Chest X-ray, AP view. Patient: 16 years old, sex F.
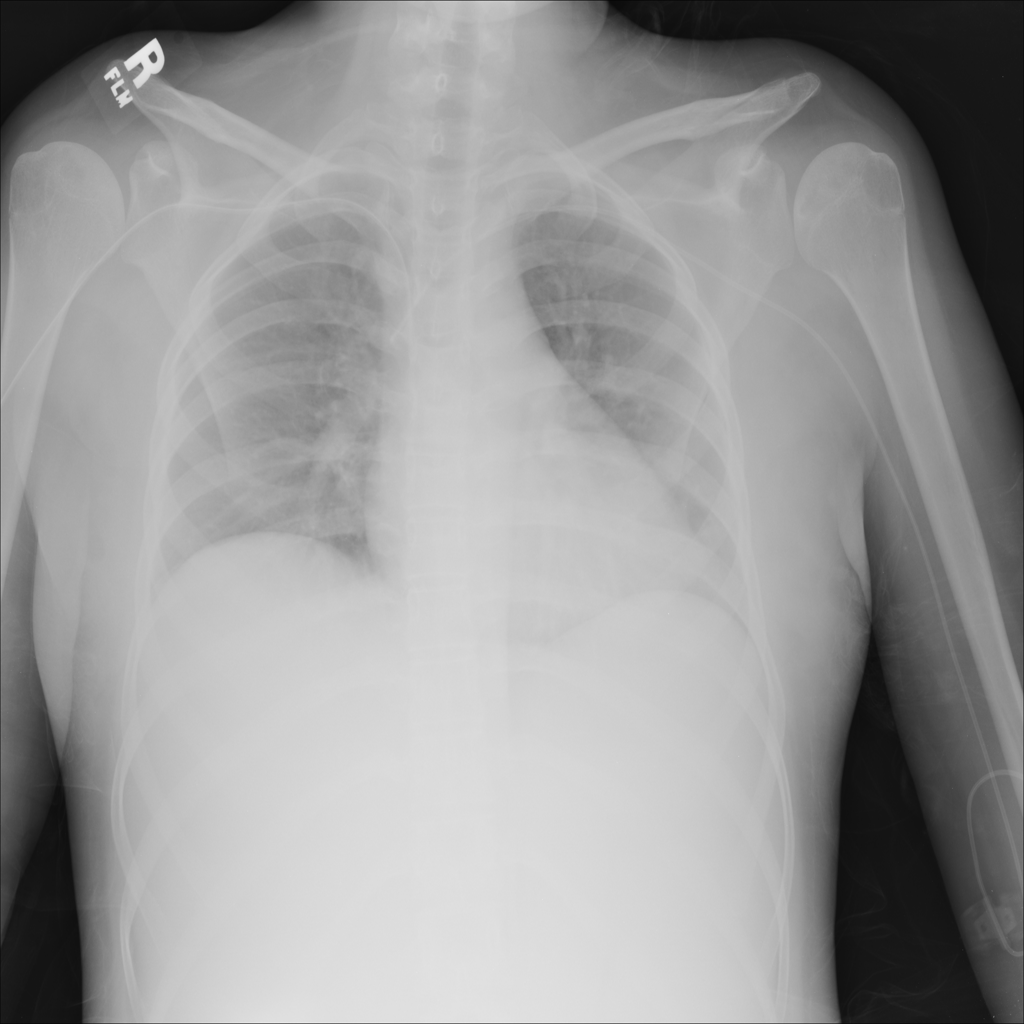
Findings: No Finding